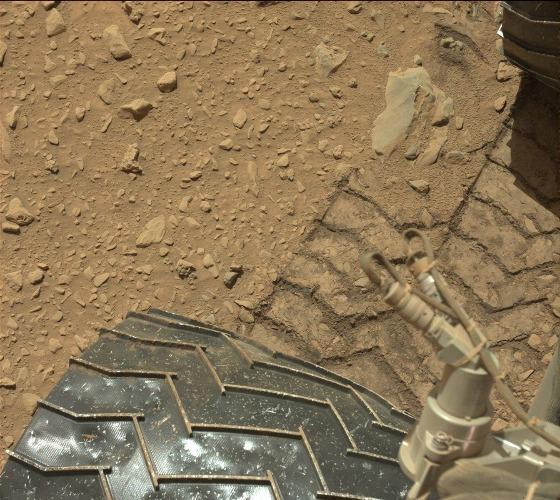
Terrain classes present: Background, Gravel / Sand / Soil, Rock, Track